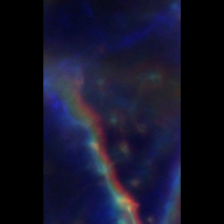
Taxon: Diatom_aggregate
Group: Diatoms